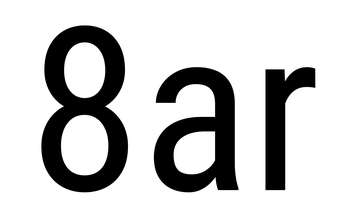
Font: Roboto_Condensed_Regular